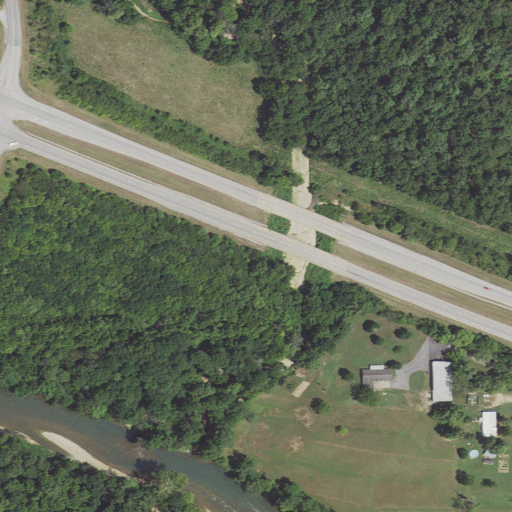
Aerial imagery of valley in Arkansas named Martin Valley containing deciduous forest, pasture, woody wetlands, medium intensity development, low intensity development, open development, open water, and high intensity development